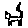
Label: cat